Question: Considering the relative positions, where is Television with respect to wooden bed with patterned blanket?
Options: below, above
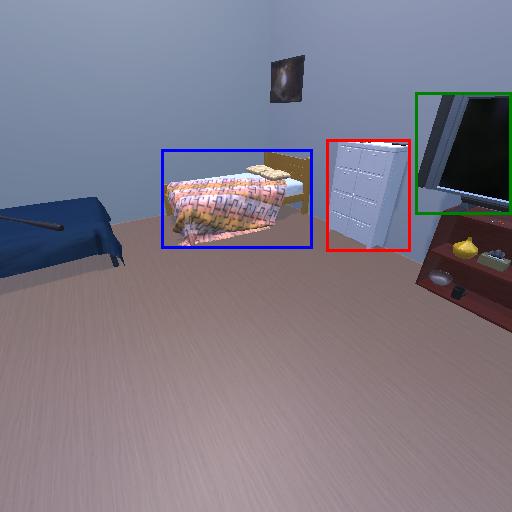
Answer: below